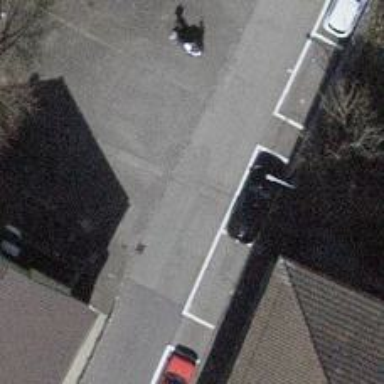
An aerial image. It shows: Asphalt parking aisle road for service vehicles.